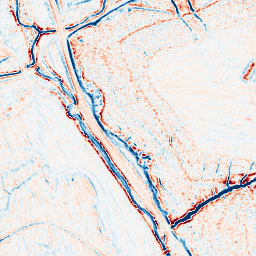
Category: edge_preserving
Decomposition family: bilateral
Decomposition parameters: d: 9
sigma_color: 50
sigma_space: 25
Upsampling method: bspline
Upsampling parameters: scale: 8
Upsampling scale: 8